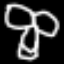
Label: leaf